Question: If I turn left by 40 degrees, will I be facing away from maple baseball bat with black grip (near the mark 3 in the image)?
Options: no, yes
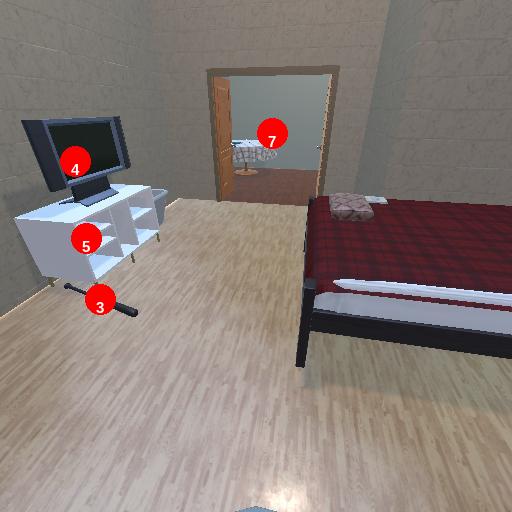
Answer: no